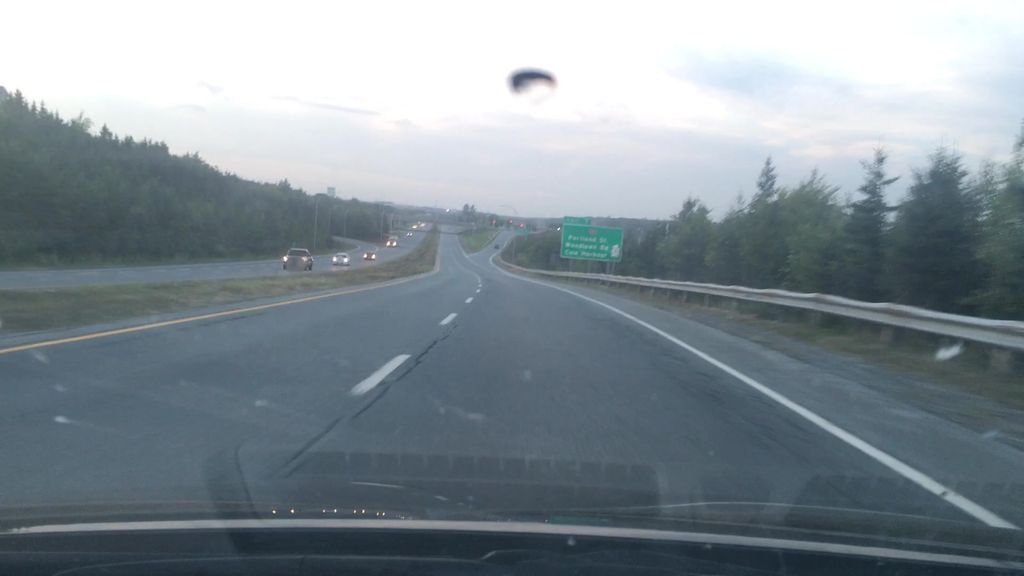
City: halifax